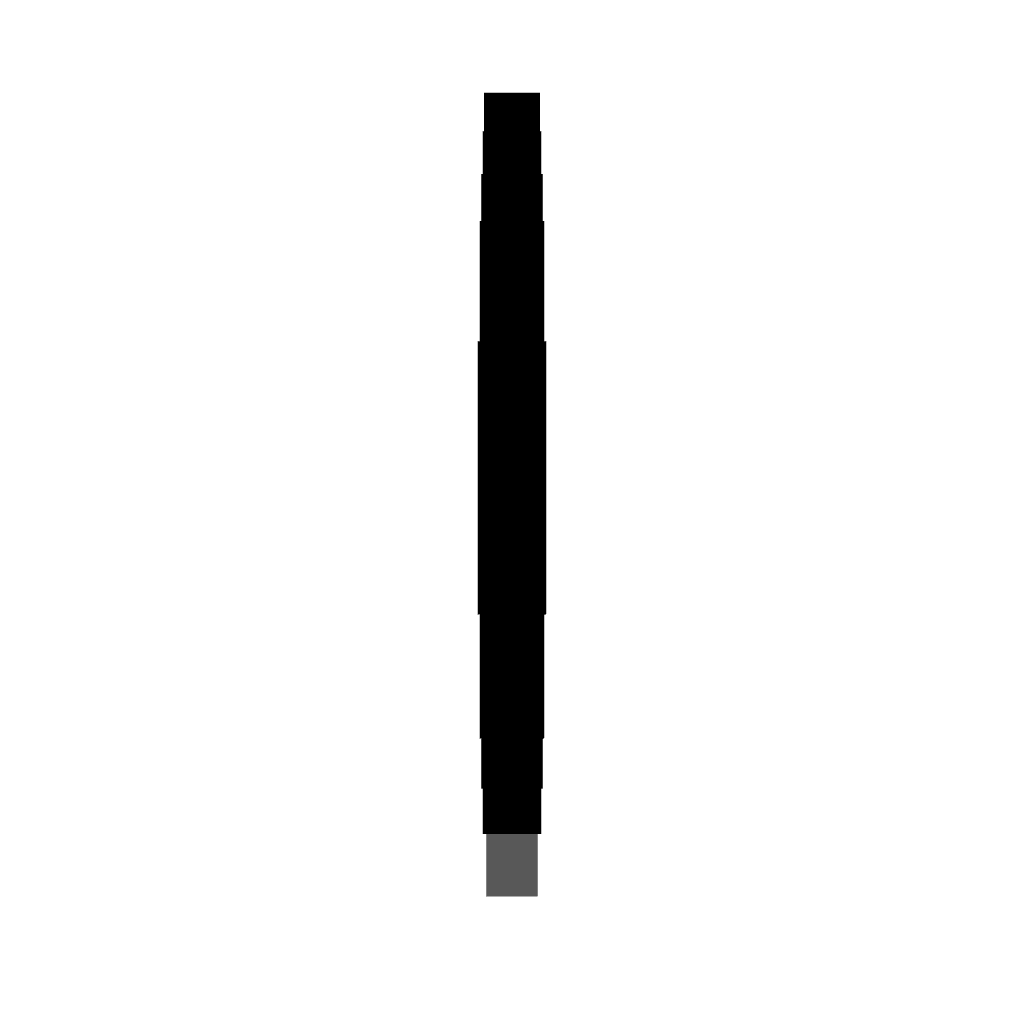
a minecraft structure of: Diamond Pixelart high quality